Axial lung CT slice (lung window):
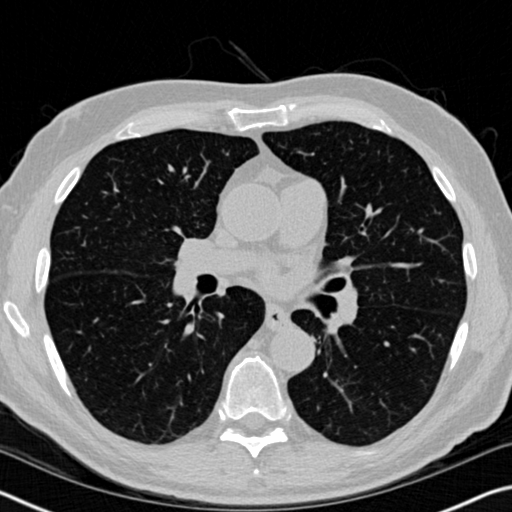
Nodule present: no